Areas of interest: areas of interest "Transportation stations"
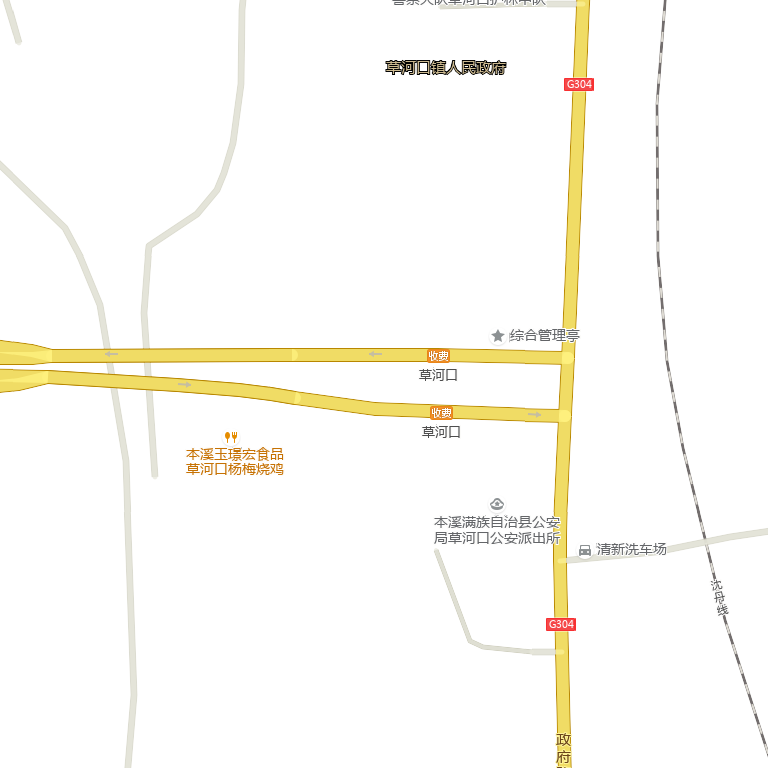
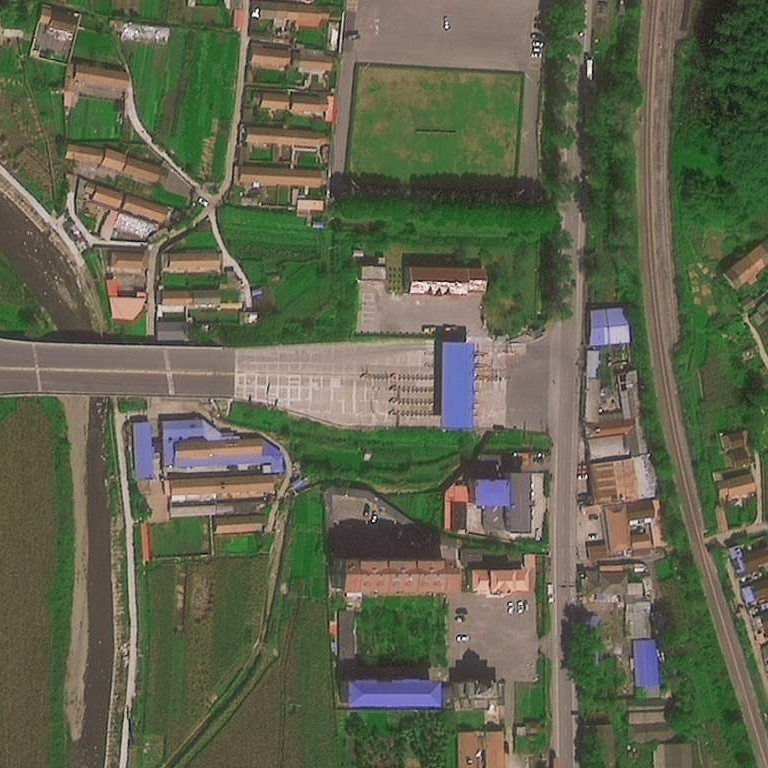